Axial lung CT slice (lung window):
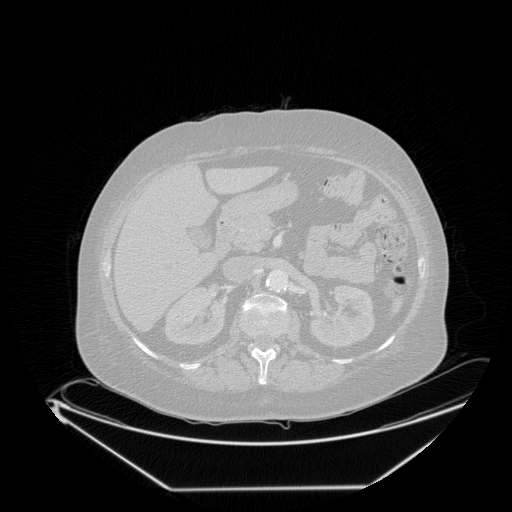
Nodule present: no